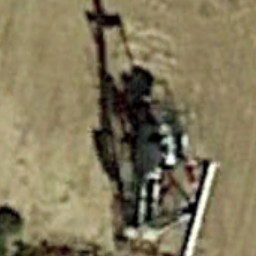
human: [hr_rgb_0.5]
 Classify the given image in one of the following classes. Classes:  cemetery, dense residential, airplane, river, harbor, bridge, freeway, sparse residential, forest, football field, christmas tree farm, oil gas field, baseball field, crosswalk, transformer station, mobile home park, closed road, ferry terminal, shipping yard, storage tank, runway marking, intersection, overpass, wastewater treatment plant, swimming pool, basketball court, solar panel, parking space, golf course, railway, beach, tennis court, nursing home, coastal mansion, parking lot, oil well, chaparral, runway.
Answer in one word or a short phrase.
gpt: oil well